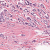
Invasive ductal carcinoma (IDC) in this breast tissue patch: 1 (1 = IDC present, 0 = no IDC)